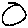
Label: circle